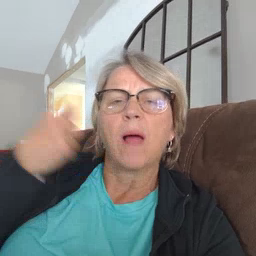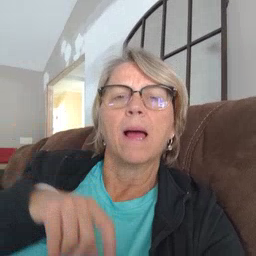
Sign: dry